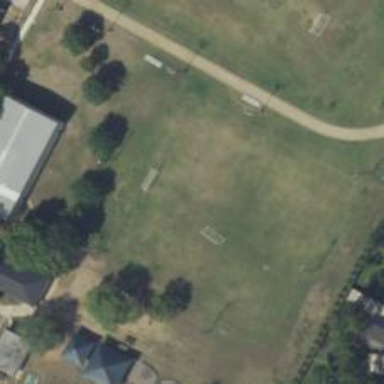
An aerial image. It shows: Soccer pitch for outdoor sports and leisure activities.